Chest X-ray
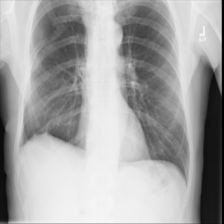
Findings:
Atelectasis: negative
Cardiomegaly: negative
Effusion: negative
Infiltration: negative
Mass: negative
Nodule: negative
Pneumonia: negative
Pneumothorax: negative
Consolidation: negative
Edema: negative
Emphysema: negative
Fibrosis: negative
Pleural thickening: positive
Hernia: negative